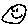
Label: smiley face